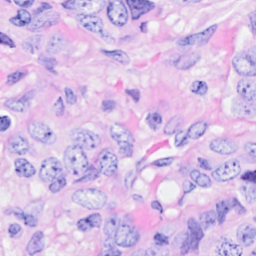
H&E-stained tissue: Breast